Interaction volume radius: 5 \u00c5
Interaction volume height: 10 \u00c5
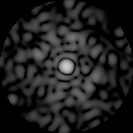
Disorder parameter: 0.7569